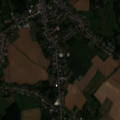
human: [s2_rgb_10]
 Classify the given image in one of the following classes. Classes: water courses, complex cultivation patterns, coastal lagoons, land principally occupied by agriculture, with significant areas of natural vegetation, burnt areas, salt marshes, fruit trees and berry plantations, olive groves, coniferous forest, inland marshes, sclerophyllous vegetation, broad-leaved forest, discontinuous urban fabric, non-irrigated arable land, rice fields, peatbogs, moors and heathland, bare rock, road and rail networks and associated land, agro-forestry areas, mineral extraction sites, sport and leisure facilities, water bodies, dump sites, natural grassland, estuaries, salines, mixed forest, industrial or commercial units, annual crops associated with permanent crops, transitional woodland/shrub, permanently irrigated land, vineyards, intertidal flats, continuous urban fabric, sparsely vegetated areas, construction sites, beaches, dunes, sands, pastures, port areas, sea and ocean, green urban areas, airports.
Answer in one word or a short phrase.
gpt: discontinuous urban fabric, non-irrigated arable land, pastures, complex cultivation patterns, land principally occupied by agriculture, with significant areas of natural vegetation, broad-leaved forest